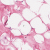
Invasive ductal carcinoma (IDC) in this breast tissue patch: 0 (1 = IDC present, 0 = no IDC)